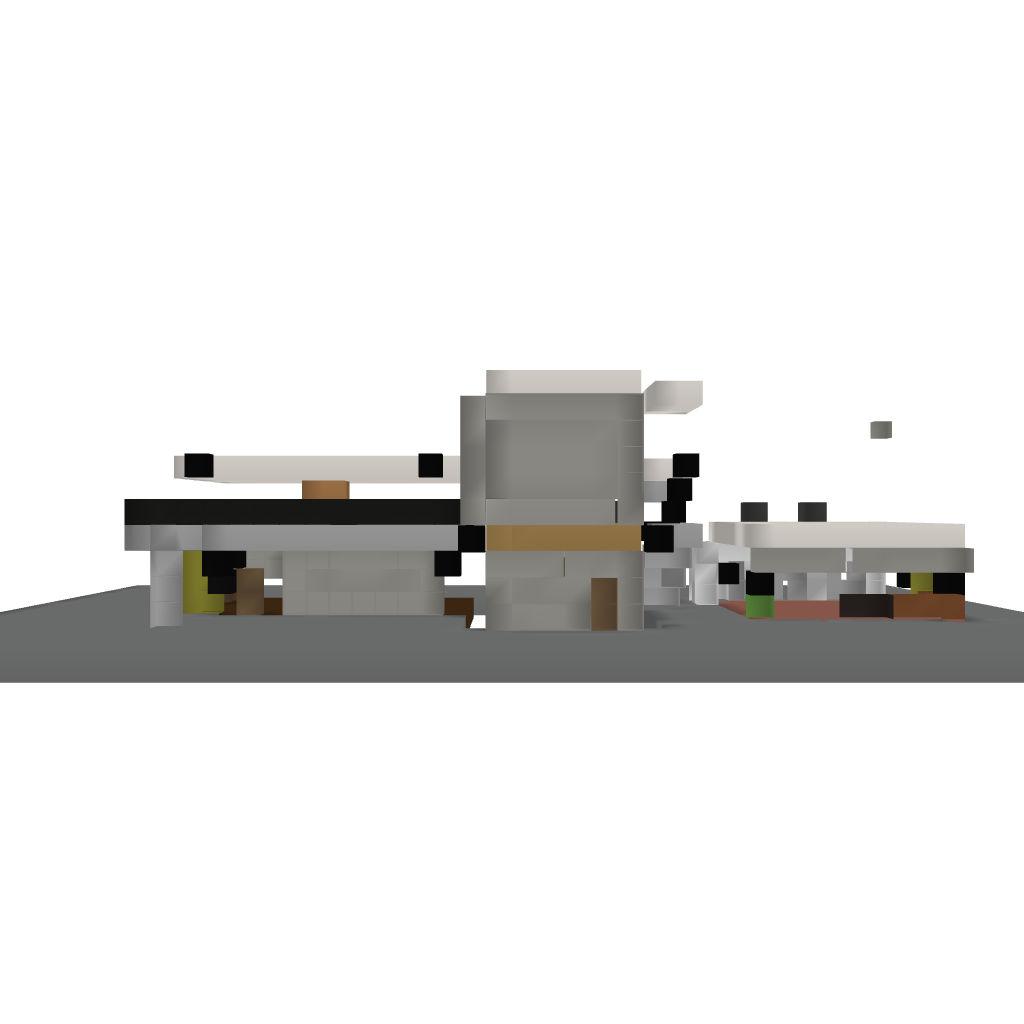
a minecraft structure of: Another modern villa